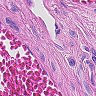
Metastatic tissue present: no